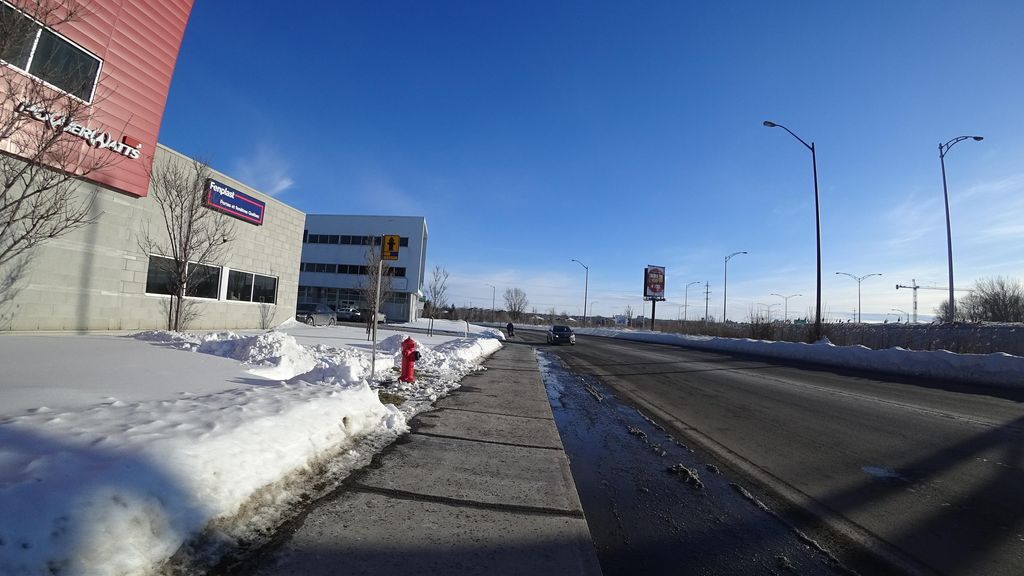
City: quebec_city